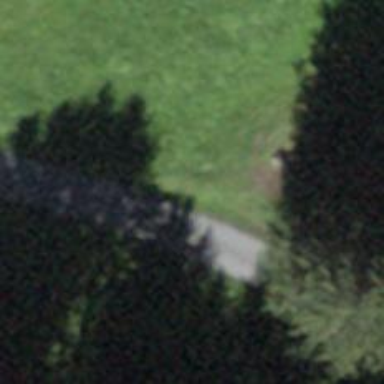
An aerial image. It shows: Bench.